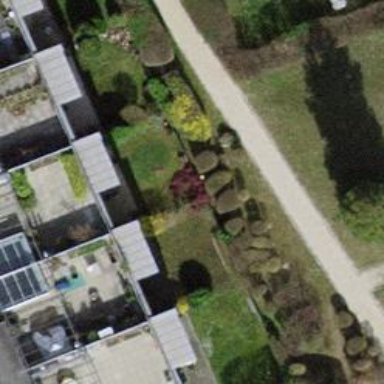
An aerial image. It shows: Garden surrounded by fence.